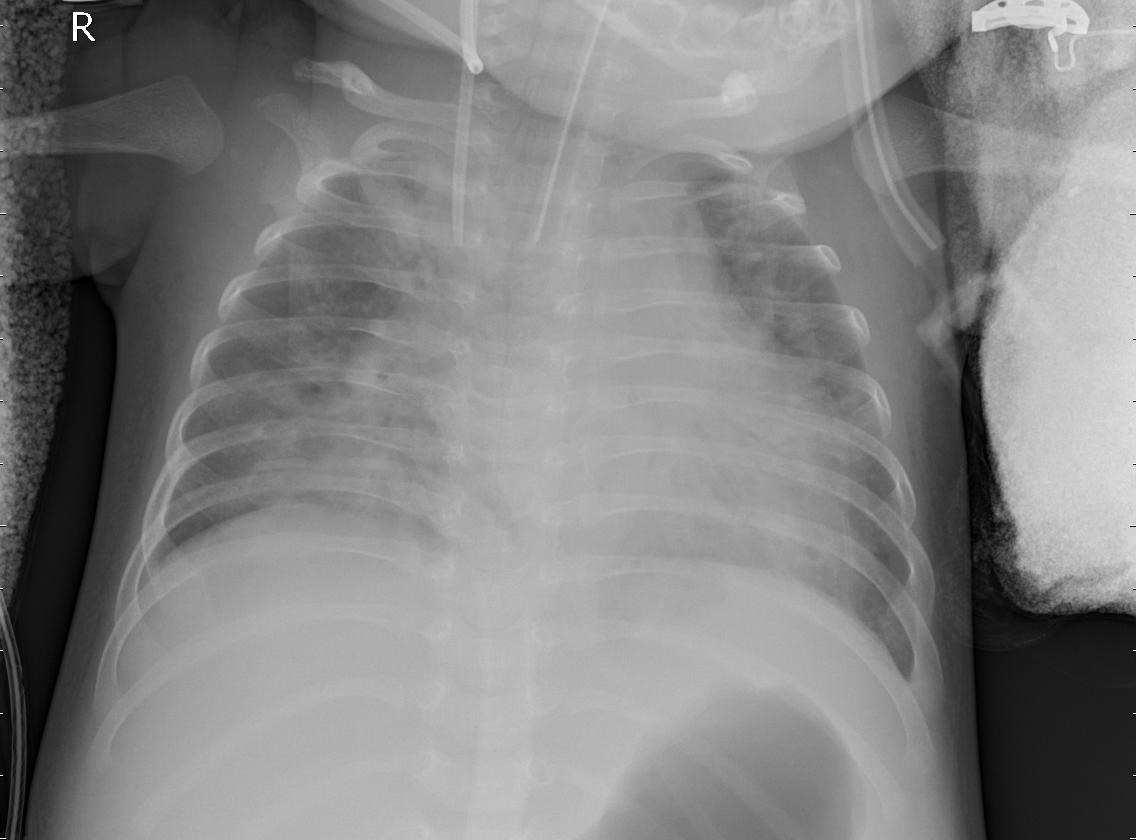
Diagnosis: PNEUMONIA